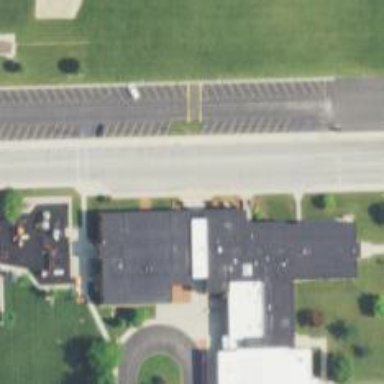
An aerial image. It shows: School building or complex.